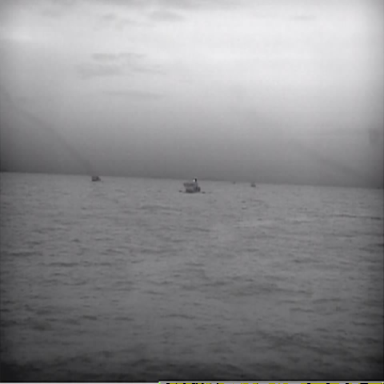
There is a bulk_carrier in the infrared image.